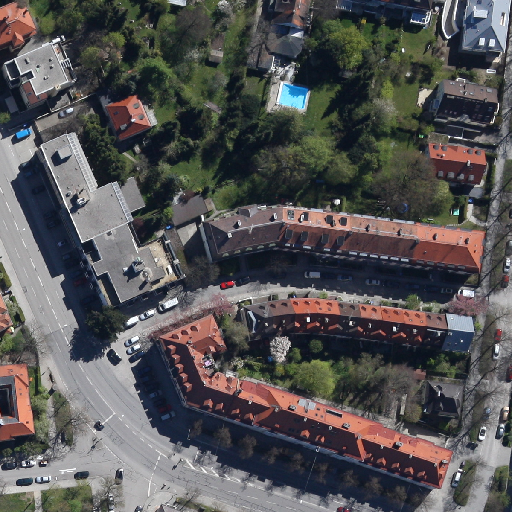
Referring expression: road